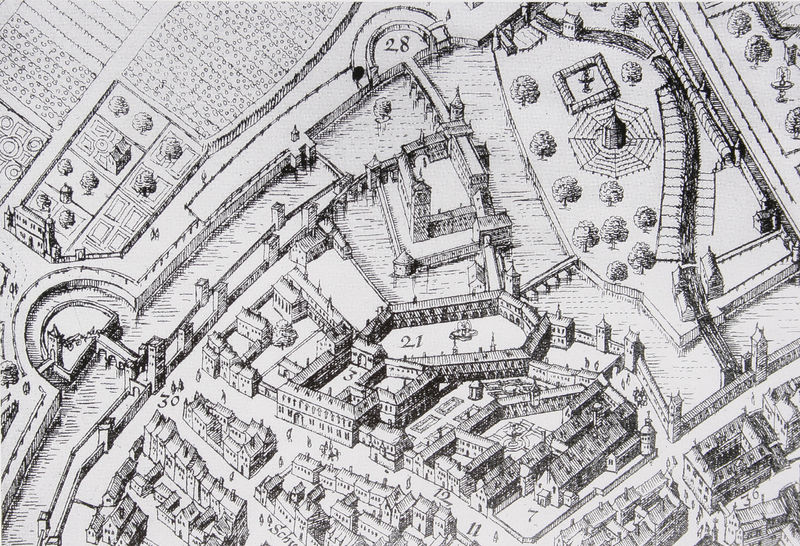
Titel: Die Münchner Residenz zwischen 1605 und 1611 (Münchner Stadtansicht - Ausschnitt)
Künstler: Wenzel Hollar
Institution: unbekannt
Schlagwörter: baum, wasser, weiß, bäume, fluss, menschen, stadt, ausschnitt, fenster, grau, paris, schwarz, strasse, zeichnung, anlage, dach, gebäude, haus, park, parkanlage, schloss, weg, zaun, leute, architektur, bach, feld, felder, häuser, mühle, brücke, wege, wiesen, insel, bauern, brunnen, pferde, schornstein, turm, garten, springbrunnen, ansicht, bogen, ort, perspektive, acker, dorf, dächer, mauer, allee, grafik, graphik, hof, zäune, platz, vogelperspektive, steg, zahlen, ziffern, ring, tor, befestigung, aufsicht, oben, stadtansicht, straßen, tusche, innenhof, burg, kloster, türme, münchen, draufsicht, denkmal, festung, gassen, druck, druckgraphik, druckgrafik, radierung, stich, schwarzweiß, bürger, entwurf, tore, stadttor, karte, mauern, residenz, gemeinde, beet, beete, landwirtschaft, graben, stadtmauer, mappe, plan, gärten, fontäne, tempel, landkarte, nummern, kupferstich, netz, nummer, höfe, brücken, inseln, historisch, rondell, anlagen, wall, innenhöfe, exakt, genau, planung, stadtplan, salzburg, befestigungsanlage, wassergraben, brunnenhof, häsuer, stadtteile, viertel, kern, stadtkern, begrenzung, merian, schlosss, bürgerhaus, resindenz, spinnennetz, täune, bezirke, 3d, 19. jahrhundert, 21, 28, historische stadtansicht, grücke, 30, innerhalb, kilian, wallgraben, umflut, hogendorf